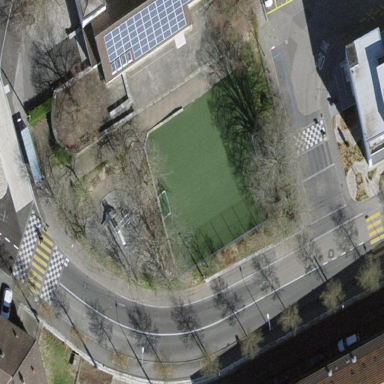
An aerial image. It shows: Tartan pitch used for soccer and basketball leisure activities.